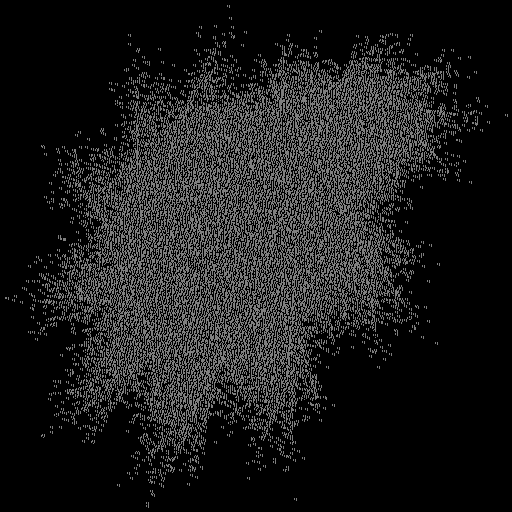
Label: involucre